Interaction volume radius: 10 \u00c5
Interaction volume height: 35 \u00c5
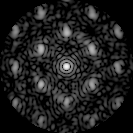
Disorder parameter: 0.4535